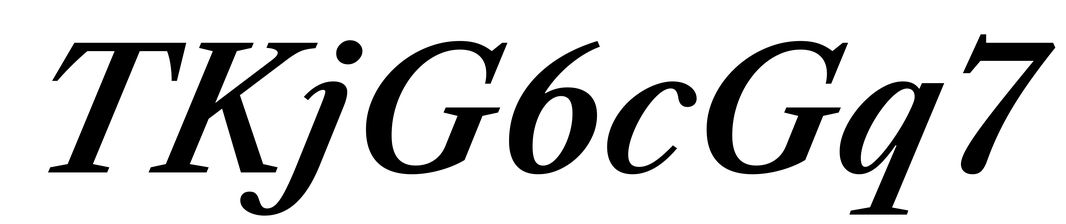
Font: LibreCaslonText-Italic_SemiBold_Italic